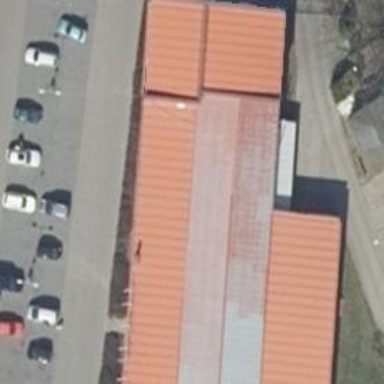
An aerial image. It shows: Furniture shop.